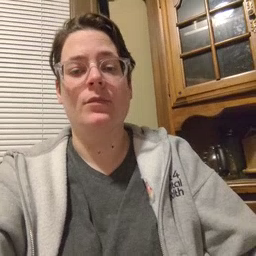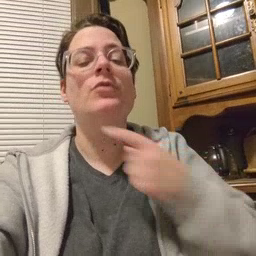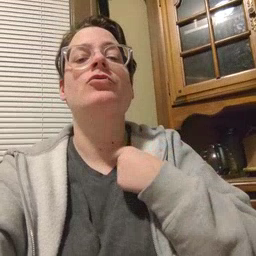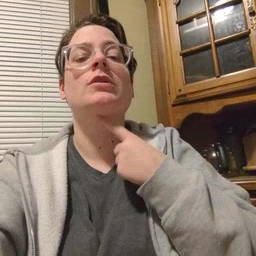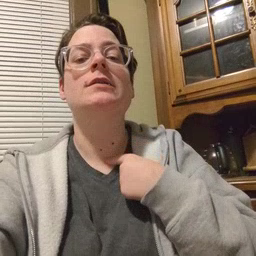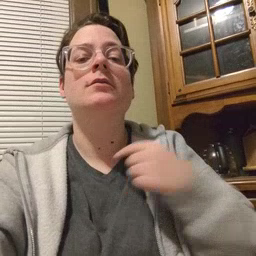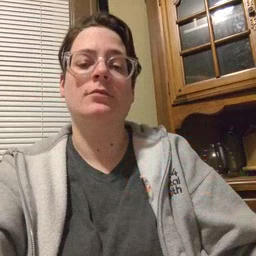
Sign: thirsty